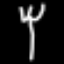
Label: fork